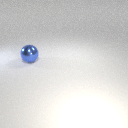
large blue metal sphere